Question: Normally I'm able to fix my HTML errors by myself since it's not that complicated, but this time, I'm having a hard one.
I decided to change my navigation on my website and most of it works well & most browsers displays it correctly.
Where my problem is tho, is that I have a 5-6px margin I cannot find where is coming from. The link & image showing my problem will be below.
My second problem is that IE7 shows a huge margin, and again, I cant spot where it's coming from.
The webpage URL is: <URL> & below here is the image:

I'm leaving for work in a couple hours, so if I dont reply it's not because I dont wanna reply, I'll check this thread as soon as possible, but any help is greatly appreciated!
Thanks to anyone willing to help!
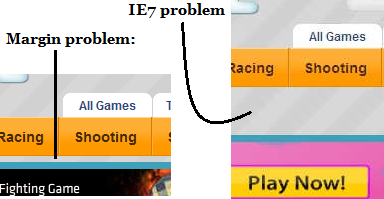
Answer: @Mmerrell's fix for 'div#main' should sort one half of the issue. Next comes @Bumble Bee's observation for your 'ul#navigation li a span' styles. The padding of the 'SPAN' elements is causing your links to push the content.
'''
/* deaglegame.css (line 48) */
#navigate li:hover a span,
#navigate li.hover a span,
#navigate li.active a span {
/* removed padding: 12px 0 0; */
}
/* deaglegame.css (line 30) */
#navigate li a span {
cursor: pointer;
float: left;
height: 38px;
line-height: 2.5;
/* removed padding: 12px 0 0; */
position: relative;
}
'''
Drop the padding on them and set the 'line-height' property. In general, it's better to use 'line-height' for the vertical positioning of text (it applies to content of both block and inline elements) in place of 'padding'.